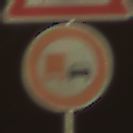
Verkehrszeichen: UeberholverbotKraftfahrzeuge
Zusatzzeichen oben: Arbeitsstelle
Umgebung: Outdoor, Nature
Tageszeit: SunriseSunset
Wetter: PartlyCloudy
Licht: Natural
Jahreszeit: NotSpecified
Kontrast: HighContrast